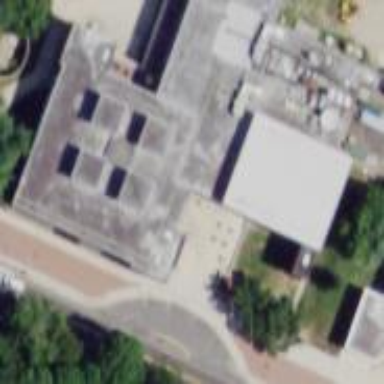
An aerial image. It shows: University building. It belongs to university.